Field crop: maize
Growth stage: 2
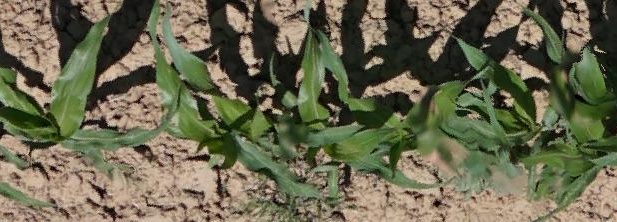
Species: maize